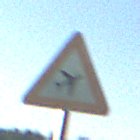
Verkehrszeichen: FlugbetriebLinks
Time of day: MorningAfternoon
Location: Outdoor (Nature)
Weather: PartlyCloudy
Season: NotSpecified
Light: Natural